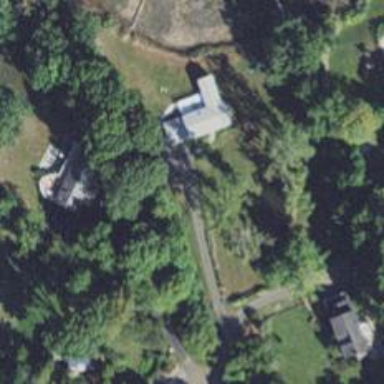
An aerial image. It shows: Residential driveway used as service road.